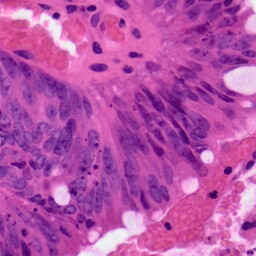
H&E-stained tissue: Colon